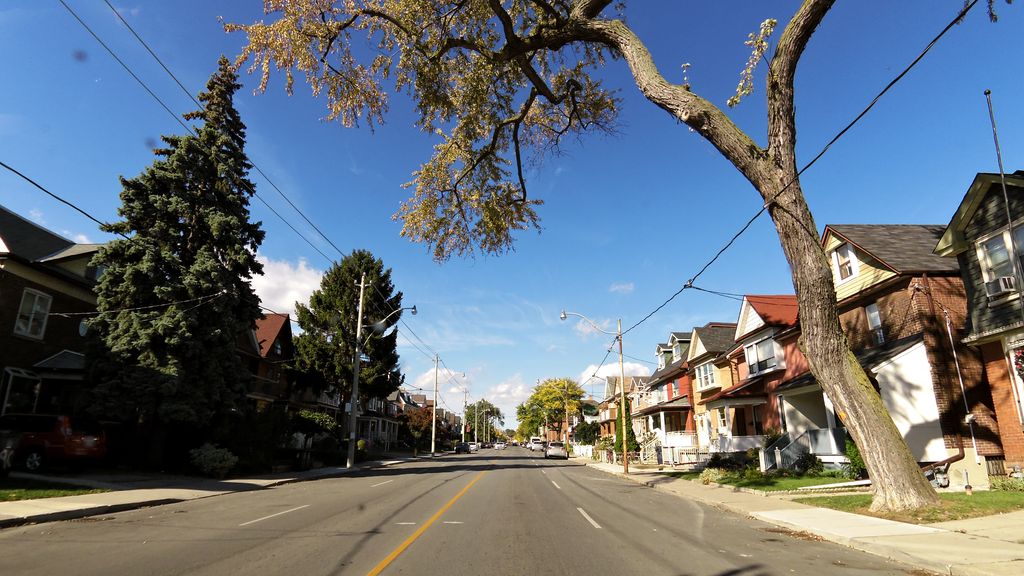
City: toronto